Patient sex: M
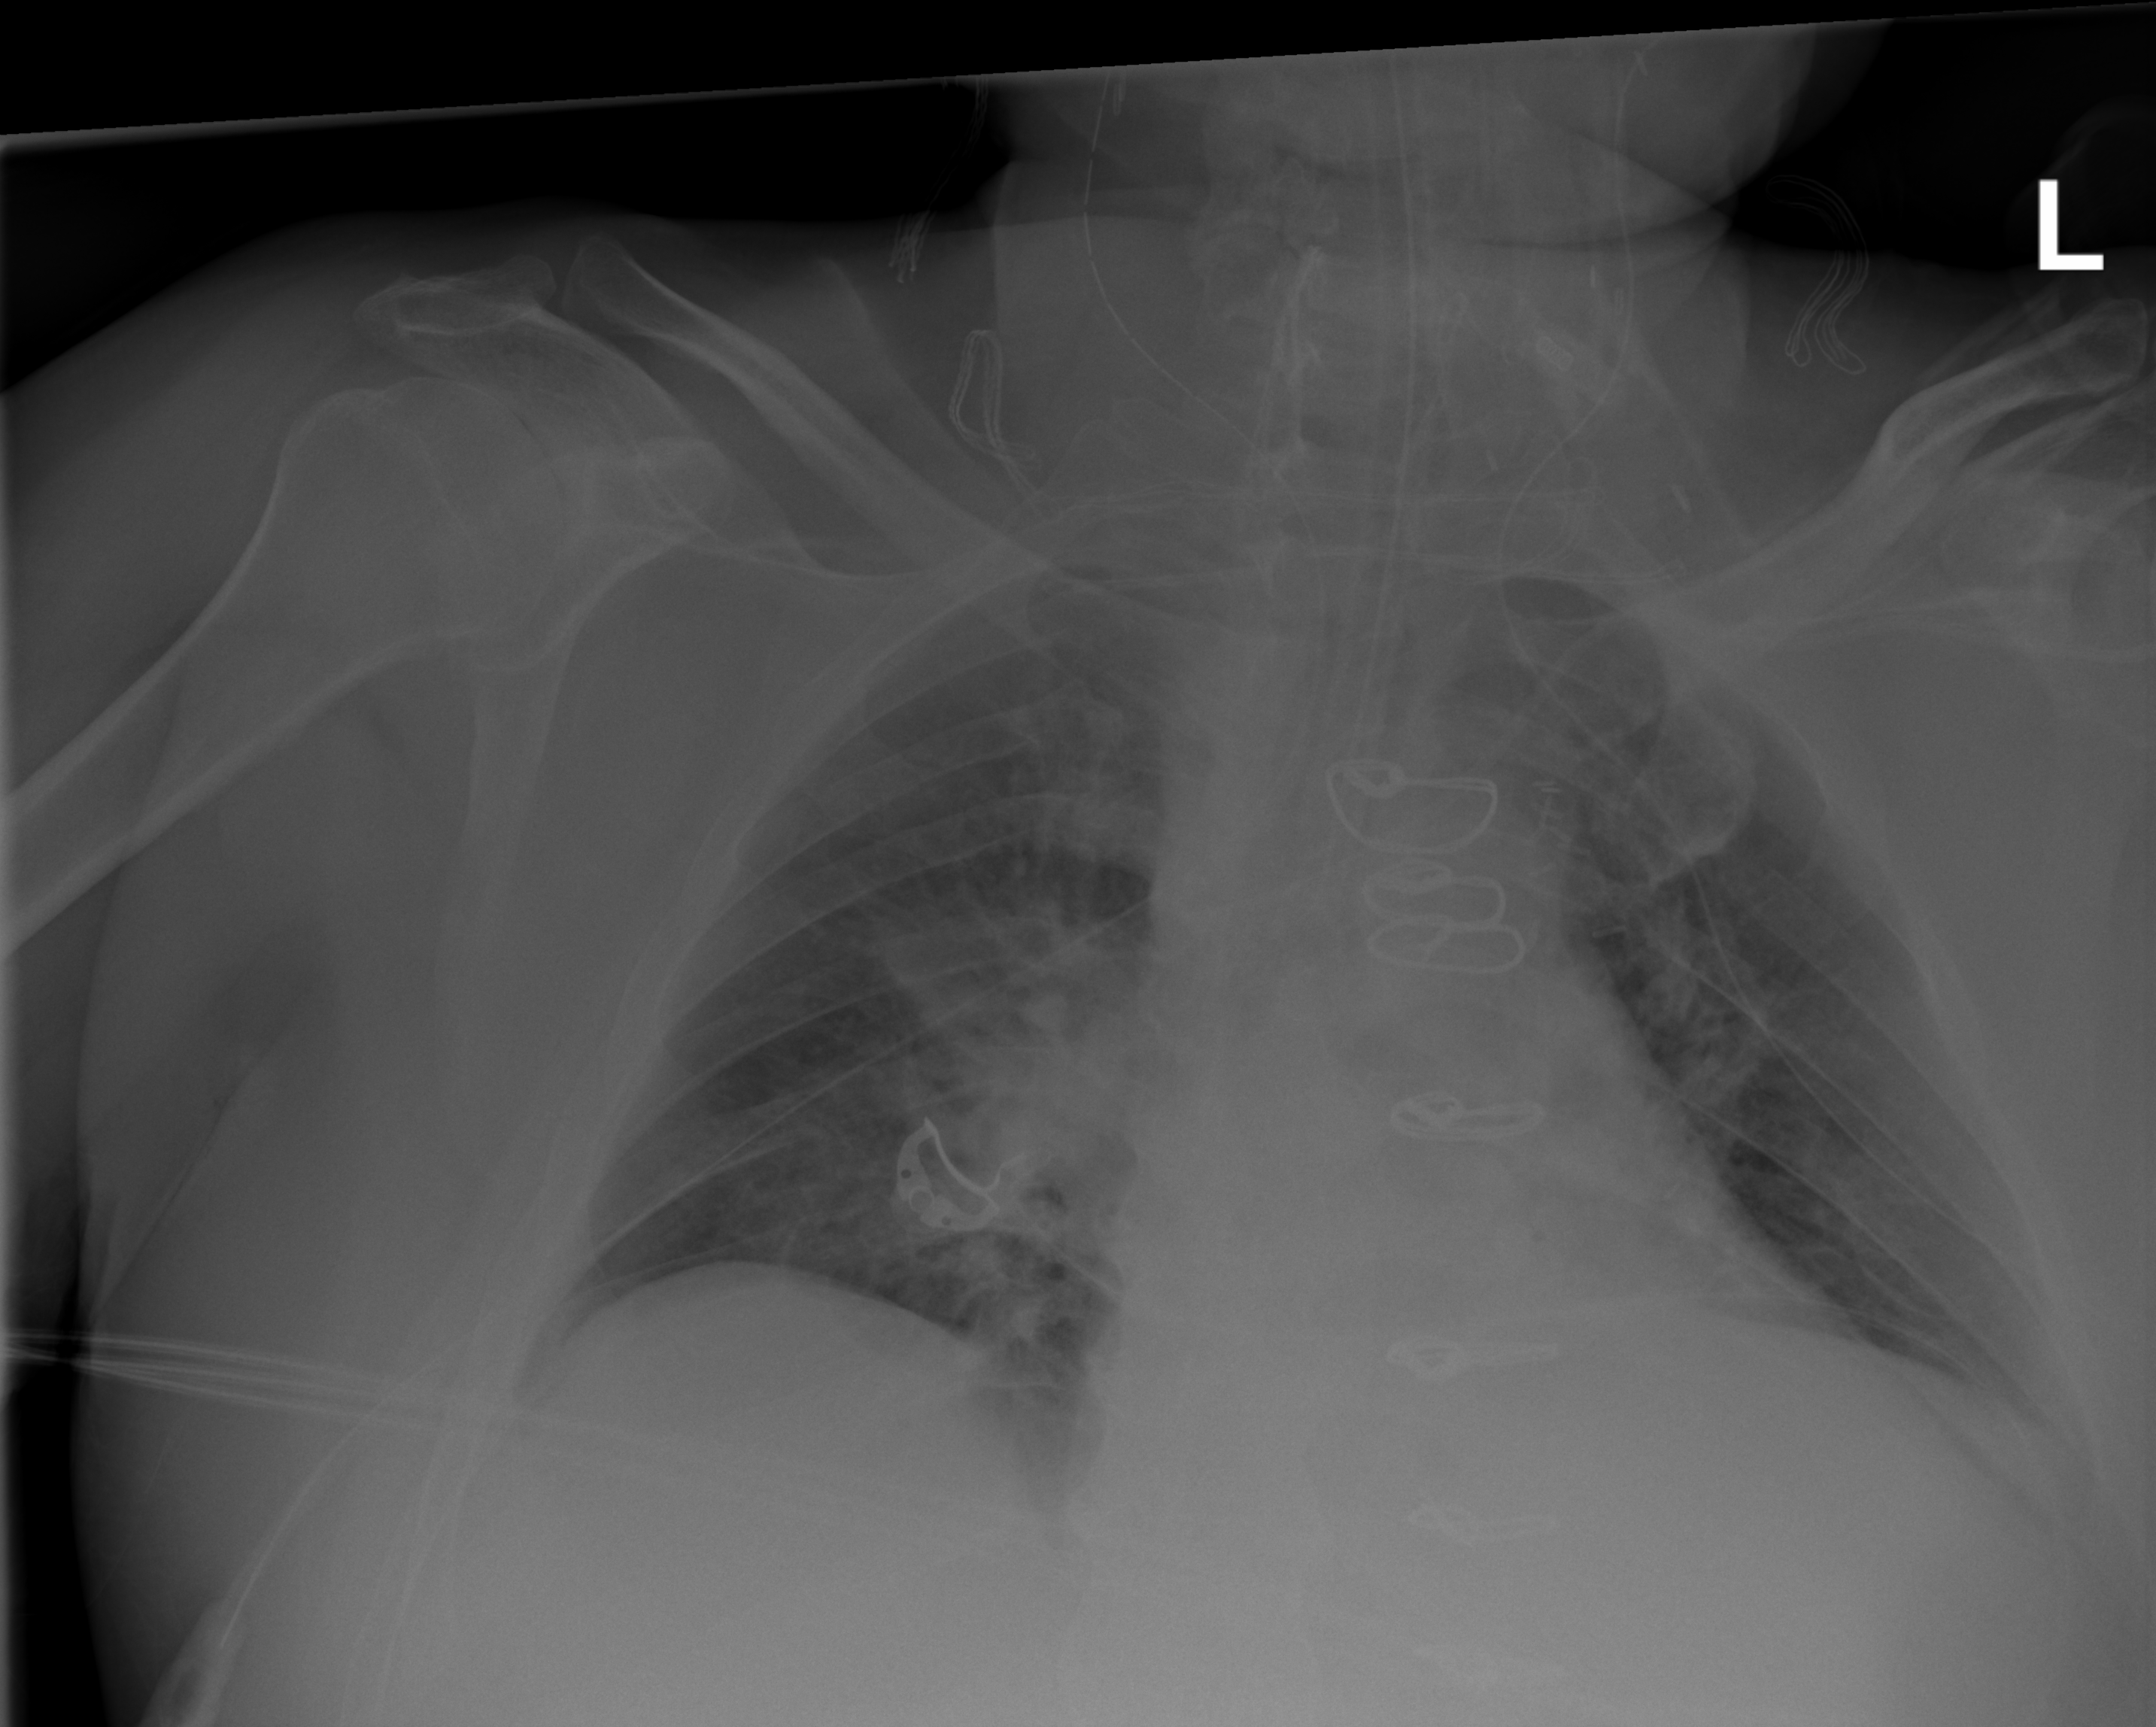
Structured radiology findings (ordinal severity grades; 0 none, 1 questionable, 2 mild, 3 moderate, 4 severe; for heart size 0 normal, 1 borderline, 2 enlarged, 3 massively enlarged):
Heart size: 0
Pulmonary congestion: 3
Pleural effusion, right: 1
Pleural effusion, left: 0
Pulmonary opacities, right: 2
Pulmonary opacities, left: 0
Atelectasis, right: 0
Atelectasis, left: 0